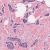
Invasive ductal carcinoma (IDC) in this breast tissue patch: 1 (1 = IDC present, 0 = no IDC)